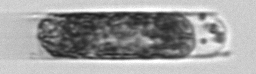
Label: Hemiaulus